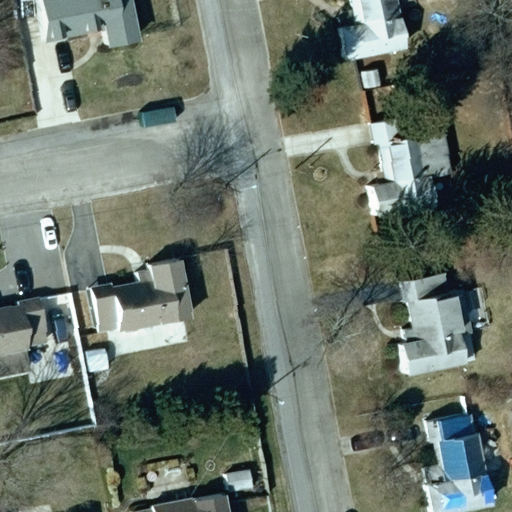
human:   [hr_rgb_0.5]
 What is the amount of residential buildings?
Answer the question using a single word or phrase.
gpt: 9

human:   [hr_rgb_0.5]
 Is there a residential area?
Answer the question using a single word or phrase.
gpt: yes

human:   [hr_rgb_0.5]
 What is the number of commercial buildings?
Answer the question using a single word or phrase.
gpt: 0

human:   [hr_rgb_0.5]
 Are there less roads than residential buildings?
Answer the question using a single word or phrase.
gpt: yes

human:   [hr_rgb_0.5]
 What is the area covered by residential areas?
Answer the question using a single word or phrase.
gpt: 4096m2

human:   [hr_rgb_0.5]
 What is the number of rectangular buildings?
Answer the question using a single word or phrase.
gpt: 1

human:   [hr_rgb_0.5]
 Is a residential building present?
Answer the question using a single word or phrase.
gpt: yes

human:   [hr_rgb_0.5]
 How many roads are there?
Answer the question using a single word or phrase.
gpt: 2

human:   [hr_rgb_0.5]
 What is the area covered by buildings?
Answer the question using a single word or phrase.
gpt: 1391m2

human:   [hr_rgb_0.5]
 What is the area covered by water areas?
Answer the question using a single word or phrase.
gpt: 0m2

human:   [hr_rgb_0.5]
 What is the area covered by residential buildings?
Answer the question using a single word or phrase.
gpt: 1391m2

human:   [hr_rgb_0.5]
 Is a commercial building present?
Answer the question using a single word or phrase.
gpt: no

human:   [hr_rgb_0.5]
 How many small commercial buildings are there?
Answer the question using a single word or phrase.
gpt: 0

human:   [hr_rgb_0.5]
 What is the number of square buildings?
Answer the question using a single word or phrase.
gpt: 0

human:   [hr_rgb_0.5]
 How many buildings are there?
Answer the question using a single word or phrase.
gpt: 9

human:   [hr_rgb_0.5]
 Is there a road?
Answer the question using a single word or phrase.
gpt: yes

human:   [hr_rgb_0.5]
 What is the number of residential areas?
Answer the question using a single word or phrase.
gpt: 1

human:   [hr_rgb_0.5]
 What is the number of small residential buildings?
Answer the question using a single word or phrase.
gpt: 2

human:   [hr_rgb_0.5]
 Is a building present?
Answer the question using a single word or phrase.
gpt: yes

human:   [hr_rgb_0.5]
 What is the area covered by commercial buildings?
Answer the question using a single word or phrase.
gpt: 0m2

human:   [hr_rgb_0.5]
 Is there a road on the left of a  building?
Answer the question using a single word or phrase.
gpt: yes

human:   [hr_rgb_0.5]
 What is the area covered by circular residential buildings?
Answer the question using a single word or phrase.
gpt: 0m2

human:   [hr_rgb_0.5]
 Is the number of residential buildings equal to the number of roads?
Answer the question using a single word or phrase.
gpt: no

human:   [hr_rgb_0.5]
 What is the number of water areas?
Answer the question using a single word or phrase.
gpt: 0

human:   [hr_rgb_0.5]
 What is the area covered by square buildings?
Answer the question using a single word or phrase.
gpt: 0m2

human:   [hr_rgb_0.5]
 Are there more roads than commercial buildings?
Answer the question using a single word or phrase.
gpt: yes

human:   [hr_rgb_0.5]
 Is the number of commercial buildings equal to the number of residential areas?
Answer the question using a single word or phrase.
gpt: no

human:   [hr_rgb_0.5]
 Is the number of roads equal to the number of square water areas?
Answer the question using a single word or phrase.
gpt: no

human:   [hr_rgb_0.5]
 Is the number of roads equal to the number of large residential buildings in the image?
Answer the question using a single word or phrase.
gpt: no

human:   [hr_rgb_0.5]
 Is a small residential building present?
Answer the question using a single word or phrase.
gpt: yes

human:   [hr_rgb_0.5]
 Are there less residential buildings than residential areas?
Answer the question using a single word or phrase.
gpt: no

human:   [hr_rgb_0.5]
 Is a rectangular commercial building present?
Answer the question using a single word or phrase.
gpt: no

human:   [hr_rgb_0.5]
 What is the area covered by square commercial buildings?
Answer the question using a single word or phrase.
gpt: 0m2

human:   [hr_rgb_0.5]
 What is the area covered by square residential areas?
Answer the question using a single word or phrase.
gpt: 0m2

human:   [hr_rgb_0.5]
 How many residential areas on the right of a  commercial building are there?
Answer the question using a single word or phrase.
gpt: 0

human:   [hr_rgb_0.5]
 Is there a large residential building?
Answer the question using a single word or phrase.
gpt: no

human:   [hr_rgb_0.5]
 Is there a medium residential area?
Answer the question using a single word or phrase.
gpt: no

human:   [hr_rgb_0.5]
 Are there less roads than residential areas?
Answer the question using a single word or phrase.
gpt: no

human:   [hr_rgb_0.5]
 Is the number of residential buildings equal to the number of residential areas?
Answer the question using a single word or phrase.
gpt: no

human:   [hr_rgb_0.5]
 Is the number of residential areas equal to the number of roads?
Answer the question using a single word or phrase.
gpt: no

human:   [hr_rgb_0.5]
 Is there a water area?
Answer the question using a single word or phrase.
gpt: no

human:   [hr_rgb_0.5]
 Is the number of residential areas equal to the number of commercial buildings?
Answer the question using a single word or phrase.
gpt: no

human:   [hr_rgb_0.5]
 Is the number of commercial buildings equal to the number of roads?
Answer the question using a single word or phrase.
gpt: no

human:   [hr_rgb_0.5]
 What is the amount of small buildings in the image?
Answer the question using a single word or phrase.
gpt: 2

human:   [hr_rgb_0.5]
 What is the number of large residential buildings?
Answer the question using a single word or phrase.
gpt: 0

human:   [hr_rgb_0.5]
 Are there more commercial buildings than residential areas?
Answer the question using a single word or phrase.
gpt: no

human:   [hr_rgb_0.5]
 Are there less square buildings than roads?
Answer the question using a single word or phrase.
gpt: yes

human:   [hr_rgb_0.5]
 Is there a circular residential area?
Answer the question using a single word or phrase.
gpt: no

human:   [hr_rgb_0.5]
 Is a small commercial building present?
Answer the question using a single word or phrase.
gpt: no

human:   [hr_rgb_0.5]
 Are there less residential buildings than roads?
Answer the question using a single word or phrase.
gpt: no

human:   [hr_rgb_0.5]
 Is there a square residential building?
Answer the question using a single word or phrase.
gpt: no

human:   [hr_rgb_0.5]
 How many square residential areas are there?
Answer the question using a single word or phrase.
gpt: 0

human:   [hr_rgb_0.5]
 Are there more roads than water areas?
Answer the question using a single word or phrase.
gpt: yes

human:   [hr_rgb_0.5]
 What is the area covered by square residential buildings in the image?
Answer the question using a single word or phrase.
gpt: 0m2

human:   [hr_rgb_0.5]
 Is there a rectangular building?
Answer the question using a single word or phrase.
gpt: yes

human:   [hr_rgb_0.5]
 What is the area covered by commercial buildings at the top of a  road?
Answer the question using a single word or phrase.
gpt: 0m2

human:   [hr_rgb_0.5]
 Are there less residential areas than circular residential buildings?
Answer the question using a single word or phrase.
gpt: no

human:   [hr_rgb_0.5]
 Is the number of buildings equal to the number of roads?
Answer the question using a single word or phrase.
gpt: no

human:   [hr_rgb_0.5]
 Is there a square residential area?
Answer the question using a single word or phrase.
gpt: no

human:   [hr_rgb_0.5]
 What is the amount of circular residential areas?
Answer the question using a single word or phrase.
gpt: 0

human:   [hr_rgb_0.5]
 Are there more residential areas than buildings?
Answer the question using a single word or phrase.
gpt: no

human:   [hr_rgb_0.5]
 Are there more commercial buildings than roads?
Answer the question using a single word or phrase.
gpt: no

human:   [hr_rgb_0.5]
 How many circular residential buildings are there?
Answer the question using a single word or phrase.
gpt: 0

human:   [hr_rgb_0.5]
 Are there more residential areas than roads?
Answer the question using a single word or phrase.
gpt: no